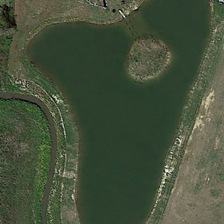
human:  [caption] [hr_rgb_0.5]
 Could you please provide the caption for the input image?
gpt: some green plants are in an irregular pond .

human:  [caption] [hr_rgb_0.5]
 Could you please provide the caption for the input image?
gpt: some green plants are in an irregular pond .

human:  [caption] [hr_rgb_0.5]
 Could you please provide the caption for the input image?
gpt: some green plants are in an irregular pond .

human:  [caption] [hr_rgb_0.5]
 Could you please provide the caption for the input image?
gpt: some green plants are in an irregular pond .

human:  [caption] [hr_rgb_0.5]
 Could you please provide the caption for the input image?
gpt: some green plants are in an irregular pond .